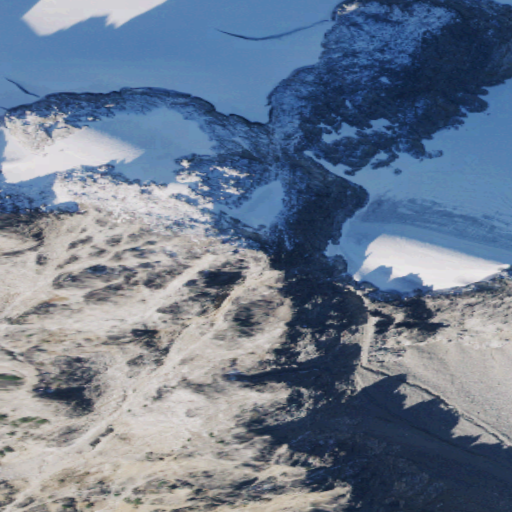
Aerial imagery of mountain in Washington named McGregor Mountain containing barren land and snow